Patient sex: F
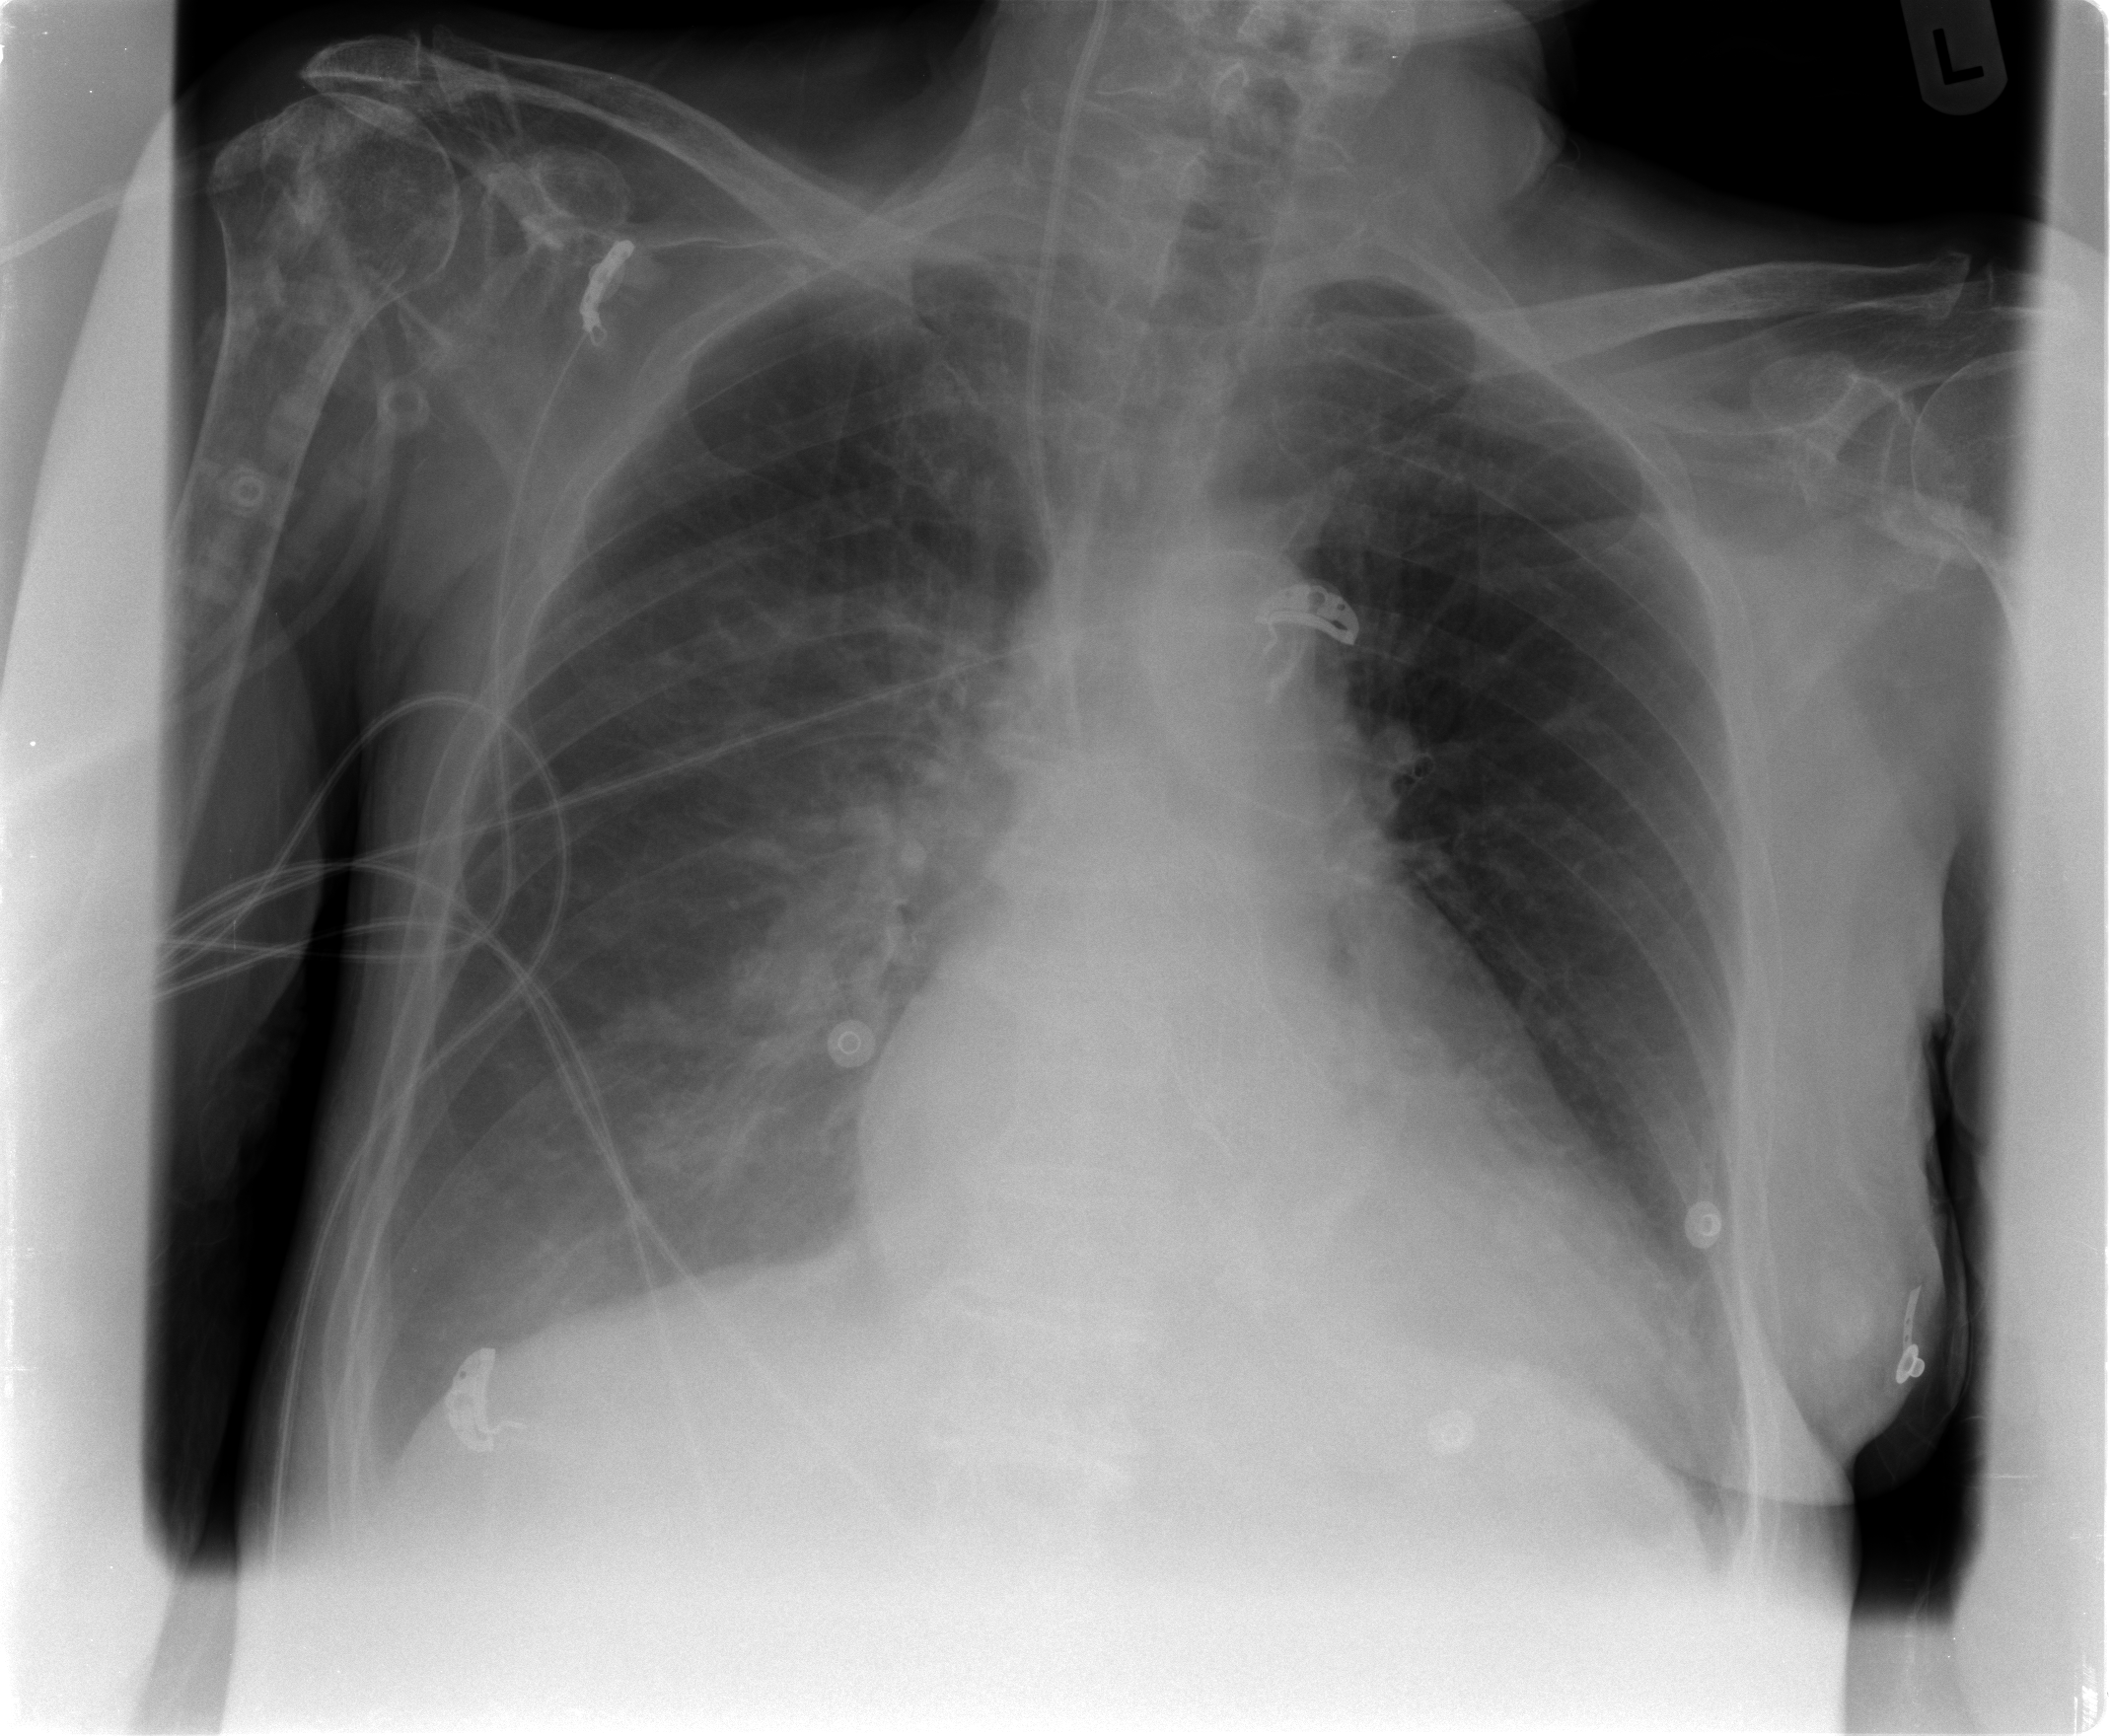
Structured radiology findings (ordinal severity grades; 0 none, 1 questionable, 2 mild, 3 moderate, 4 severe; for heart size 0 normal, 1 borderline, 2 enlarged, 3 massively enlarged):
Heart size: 2
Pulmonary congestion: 2
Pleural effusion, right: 2
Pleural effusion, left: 1
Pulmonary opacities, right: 1
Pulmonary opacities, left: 0
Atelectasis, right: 2
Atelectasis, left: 0